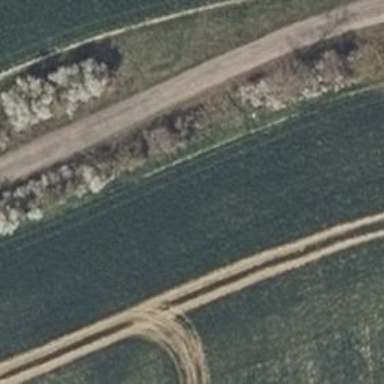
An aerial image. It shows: Row of deciduous broadleaved trees.